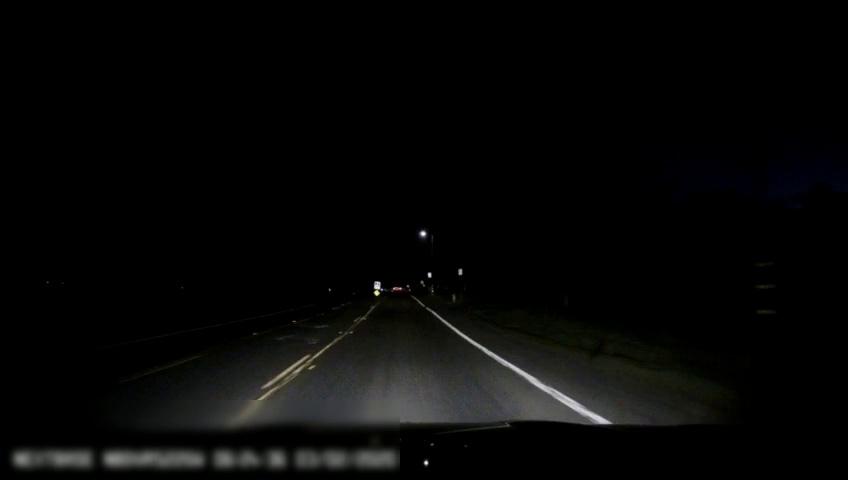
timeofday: Night
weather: Other
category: Drivable Space
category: Lanes | Alternate Lane
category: Lanes | Current Lane
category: Lanes | Current Lane
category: Lanes | Alternate Lane
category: Lanes | Alternate Lane